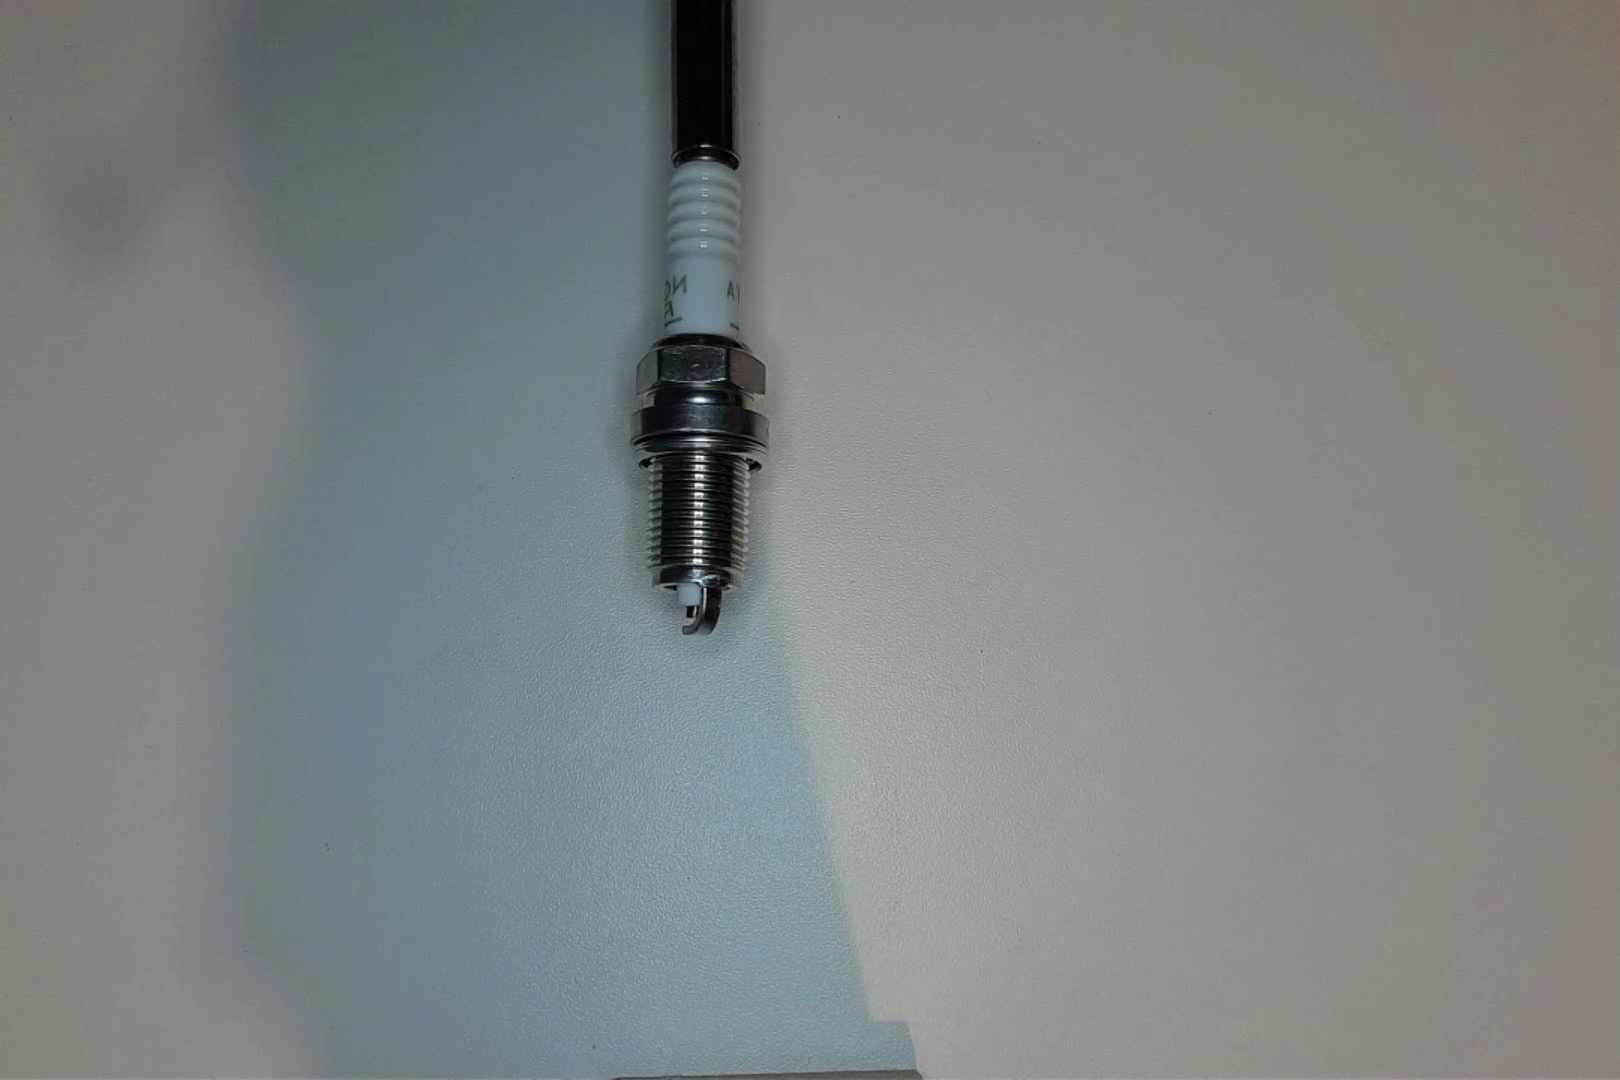
Label: normal